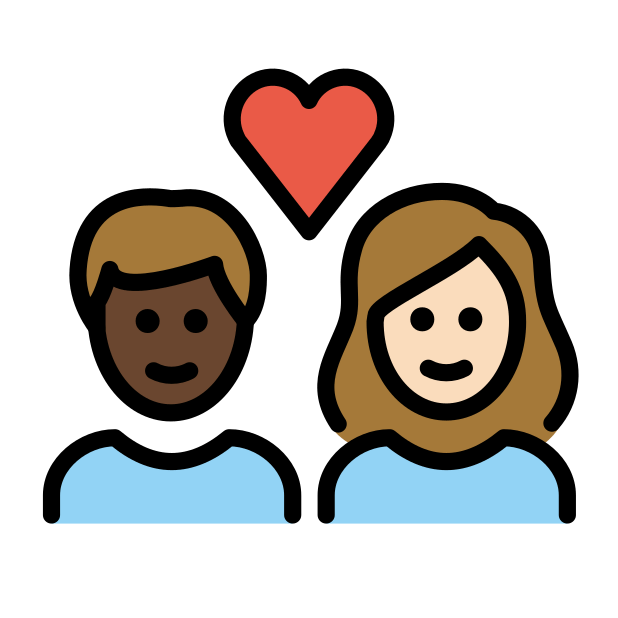
couple with heart: person, person, dark skin tone, light skin tone